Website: home-depot
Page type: billing-address
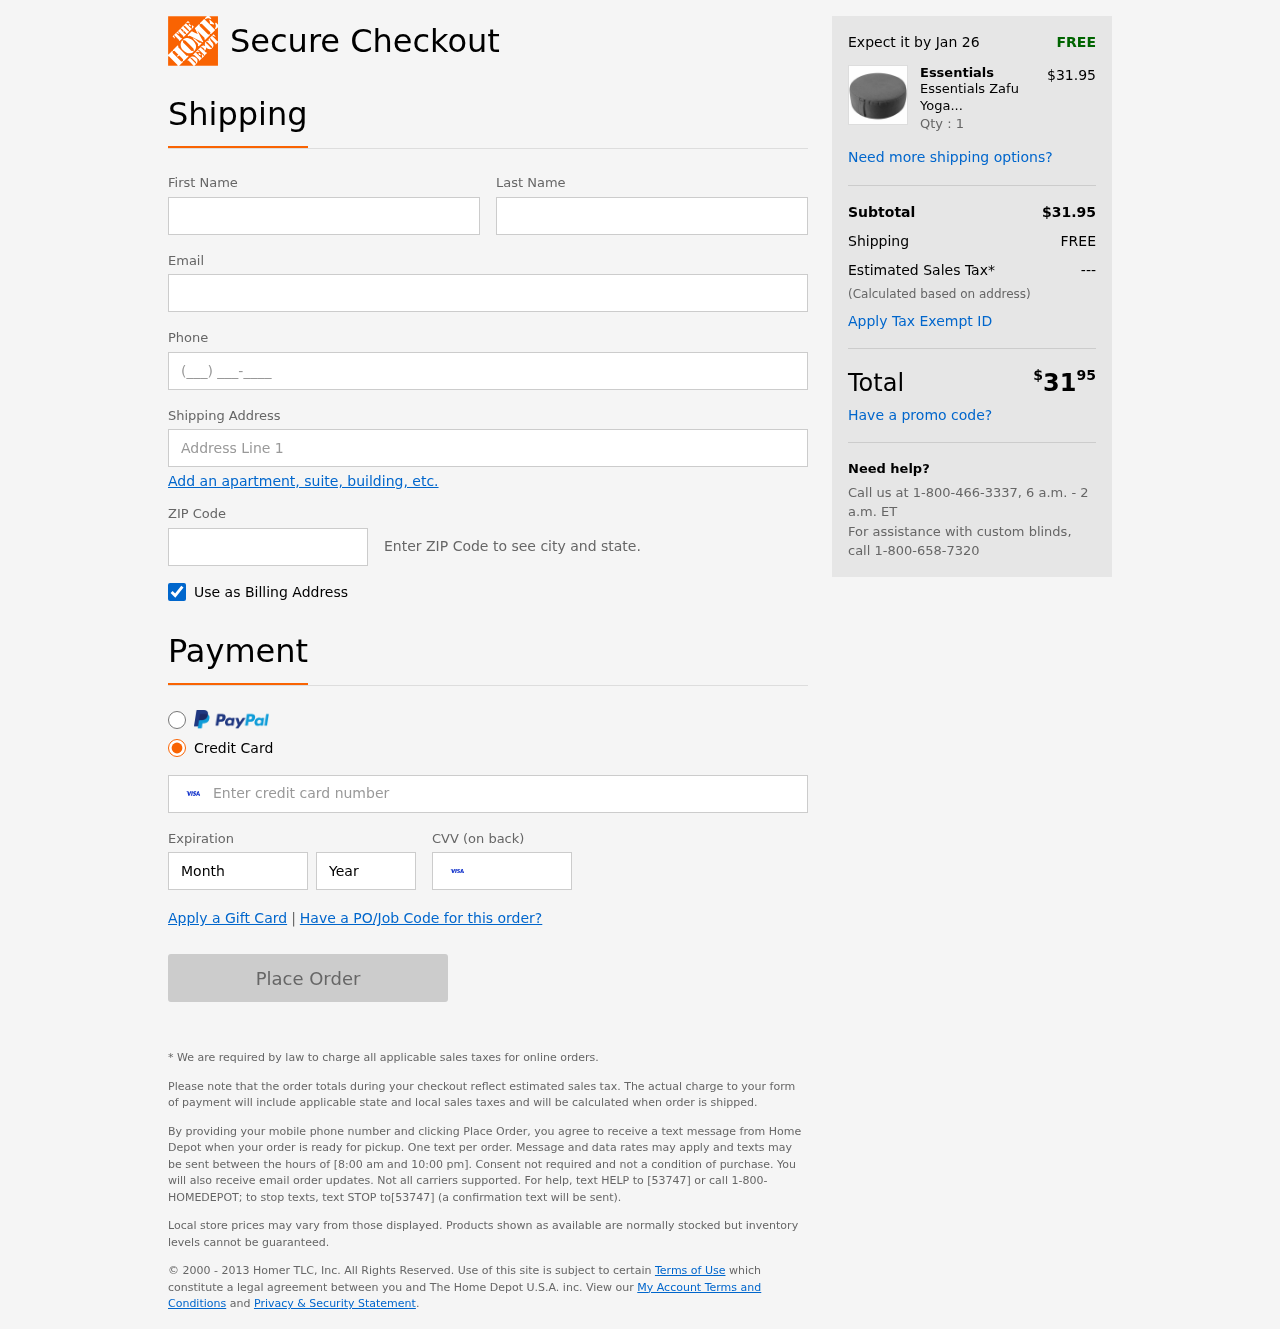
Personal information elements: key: PII_FIRSTNAME
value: Louis
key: PII_LASTNAME
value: Rosales
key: PII_EMAIL
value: louis.rosales@hotmail.com
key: PII_PHONE
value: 4676051741
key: PII_STREET
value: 416 Jesse Burgs Suite 630
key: PII_POSTCODE
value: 20939
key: PII_CARD_NUMBER
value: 4721 2263 8911 8259
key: PII_CARD_EXPIRY_MONTH
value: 04
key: PII_CARD_CVV
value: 921
Product elements: key: PRODUCT1_BRAND
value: Essentials
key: PRODUCT1_NAME
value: Essentials Zafu Yoga Bolster Pillow (Grey)
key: PRODUCT1_PRICE
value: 31.95
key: PRODUCT1_QUANTITY
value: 1
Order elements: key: ORDER_DELIVERY_DATE
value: Jan 26
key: ORDER_SUBTOTAL
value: $31.95
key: ORDER_SHIPPING_COST
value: FREE
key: ORDER_TAX
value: ---
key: ORDER_TOTAL2
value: $3195